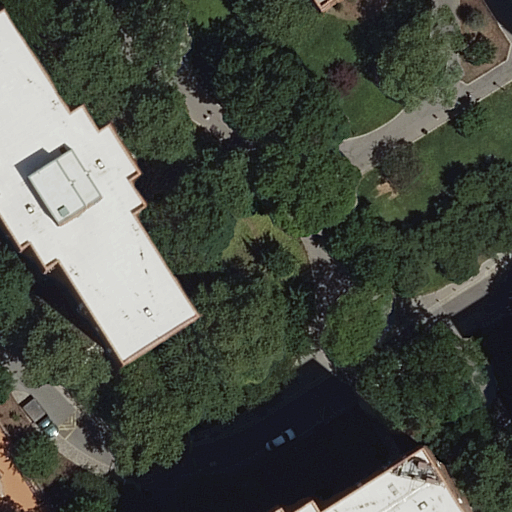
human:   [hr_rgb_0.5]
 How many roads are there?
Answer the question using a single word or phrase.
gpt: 7

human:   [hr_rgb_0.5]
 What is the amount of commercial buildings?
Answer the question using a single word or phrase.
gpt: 0

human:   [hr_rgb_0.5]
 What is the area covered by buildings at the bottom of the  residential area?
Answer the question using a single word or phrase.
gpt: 0m2

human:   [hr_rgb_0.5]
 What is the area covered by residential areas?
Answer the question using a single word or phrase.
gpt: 9624m2

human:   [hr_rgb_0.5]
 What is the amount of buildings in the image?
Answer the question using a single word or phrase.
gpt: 3

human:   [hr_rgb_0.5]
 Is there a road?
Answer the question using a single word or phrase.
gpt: yes

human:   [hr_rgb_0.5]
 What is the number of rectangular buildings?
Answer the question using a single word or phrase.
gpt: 0

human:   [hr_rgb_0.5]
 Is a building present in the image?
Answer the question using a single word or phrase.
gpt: yes

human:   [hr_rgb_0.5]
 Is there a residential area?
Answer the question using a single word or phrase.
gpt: yes

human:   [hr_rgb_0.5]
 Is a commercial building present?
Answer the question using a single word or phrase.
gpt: no

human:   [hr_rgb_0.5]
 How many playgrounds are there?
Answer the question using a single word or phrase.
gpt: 1

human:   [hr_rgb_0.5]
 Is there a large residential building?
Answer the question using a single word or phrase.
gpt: yes

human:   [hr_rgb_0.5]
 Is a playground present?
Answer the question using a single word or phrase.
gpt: yes

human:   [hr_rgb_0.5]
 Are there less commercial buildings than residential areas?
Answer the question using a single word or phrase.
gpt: yes

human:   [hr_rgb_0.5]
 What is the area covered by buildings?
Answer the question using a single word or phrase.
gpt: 3129m2

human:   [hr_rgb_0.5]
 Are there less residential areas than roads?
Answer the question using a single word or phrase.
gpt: yes

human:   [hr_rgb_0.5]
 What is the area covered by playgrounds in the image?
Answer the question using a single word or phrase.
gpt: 119m2

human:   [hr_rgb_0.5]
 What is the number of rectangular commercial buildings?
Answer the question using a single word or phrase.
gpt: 0

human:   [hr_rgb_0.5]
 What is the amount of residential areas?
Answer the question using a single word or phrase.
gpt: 1

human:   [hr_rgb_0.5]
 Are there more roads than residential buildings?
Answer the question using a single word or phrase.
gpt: yes

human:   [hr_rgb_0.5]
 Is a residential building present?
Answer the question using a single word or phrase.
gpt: yes

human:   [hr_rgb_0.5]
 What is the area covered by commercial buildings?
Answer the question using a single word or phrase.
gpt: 0m2

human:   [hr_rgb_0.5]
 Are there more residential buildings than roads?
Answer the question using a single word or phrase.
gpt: no

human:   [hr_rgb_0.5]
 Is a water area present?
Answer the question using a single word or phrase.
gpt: no

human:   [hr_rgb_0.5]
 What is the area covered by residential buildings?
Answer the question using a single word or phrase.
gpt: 3129m2

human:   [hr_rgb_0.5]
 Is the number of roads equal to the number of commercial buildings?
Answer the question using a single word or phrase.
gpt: no

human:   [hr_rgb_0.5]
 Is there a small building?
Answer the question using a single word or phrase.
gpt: no

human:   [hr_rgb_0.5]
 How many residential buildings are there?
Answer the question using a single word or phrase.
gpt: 3

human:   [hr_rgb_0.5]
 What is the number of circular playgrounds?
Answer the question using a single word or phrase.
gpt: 0

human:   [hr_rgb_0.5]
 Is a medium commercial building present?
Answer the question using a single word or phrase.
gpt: no

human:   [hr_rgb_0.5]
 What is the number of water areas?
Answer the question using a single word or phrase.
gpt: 0

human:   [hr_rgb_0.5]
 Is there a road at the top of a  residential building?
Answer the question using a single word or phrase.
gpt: yes

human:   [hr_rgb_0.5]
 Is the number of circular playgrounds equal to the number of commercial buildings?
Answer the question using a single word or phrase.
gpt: yes

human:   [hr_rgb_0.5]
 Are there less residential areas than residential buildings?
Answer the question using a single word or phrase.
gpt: yes

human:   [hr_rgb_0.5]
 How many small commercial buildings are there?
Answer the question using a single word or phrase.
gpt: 0

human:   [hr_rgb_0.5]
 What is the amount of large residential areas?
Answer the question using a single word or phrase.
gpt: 1

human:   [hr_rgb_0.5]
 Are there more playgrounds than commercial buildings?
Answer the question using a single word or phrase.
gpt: yes

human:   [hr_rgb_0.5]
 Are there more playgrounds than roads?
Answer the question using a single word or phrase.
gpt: no

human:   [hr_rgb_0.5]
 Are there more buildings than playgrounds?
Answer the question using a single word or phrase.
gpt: yes

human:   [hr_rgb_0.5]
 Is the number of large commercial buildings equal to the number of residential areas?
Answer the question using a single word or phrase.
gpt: no

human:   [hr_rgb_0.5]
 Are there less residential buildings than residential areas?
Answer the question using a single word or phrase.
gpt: no

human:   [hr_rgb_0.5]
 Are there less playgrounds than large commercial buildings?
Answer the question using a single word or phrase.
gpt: no

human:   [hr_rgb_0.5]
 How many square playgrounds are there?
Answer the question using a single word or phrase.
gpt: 0

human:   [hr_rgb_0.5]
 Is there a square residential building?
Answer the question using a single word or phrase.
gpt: no

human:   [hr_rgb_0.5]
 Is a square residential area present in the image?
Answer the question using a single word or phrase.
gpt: no

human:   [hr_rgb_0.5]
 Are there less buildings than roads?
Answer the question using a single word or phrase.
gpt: yes

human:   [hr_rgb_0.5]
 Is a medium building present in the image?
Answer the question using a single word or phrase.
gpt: yes

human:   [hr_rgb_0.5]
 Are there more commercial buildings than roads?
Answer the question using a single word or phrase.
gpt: no

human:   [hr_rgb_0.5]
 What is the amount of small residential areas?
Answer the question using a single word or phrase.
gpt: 0

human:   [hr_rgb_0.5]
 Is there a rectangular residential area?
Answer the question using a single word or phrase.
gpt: yes

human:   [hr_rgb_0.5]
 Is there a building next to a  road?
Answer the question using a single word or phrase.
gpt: yes

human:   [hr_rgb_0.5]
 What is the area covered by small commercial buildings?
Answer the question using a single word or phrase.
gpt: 0m2

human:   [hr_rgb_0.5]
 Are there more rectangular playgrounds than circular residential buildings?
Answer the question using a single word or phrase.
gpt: yes

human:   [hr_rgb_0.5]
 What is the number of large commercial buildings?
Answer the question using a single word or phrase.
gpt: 0

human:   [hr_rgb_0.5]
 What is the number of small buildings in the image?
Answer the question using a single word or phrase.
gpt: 0

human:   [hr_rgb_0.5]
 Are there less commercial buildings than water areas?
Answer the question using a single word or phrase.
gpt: no

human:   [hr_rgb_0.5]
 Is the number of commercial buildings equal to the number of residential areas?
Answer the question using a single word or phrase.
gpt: no

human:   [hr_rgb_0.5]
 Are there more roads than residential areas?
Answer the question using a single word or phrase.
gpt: yes

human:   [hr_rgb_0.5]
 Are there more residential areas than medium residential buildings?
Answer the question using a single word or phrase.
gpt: no

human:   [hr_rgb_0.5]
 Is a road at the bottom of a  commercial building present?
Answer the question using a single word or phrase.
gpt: no

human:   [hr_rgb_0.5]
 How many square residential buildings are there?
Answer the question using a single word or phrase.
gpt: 0

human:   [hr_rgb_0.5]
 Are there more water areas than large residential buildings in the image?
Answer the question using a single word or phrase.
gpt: no

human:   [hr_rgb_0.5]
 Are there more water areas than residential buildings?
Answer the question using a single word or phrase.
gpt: no

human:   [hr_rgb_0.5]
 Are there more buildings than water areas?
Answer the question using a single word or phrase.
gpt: yes